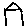
Label: house